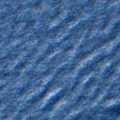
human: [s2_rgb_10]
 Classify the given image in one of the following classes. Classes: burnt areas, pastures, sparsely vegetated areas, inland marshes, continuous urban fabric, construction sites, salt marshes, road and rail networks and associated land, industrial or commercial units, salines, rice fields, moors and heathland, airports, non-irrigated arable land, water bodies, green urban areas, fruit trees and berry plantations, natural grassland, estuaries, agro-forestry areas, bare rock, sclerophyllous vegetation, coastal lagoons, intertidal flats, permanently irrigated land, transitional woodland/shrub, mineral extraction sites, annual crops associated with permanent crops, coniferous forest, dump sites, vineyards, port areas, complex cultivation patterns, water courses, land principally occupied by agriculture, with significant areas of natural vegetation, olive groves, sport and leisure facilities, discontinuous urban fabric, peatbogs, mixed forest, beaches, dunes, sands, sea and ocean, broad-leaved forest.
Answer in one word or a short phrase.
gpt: sea and ocean